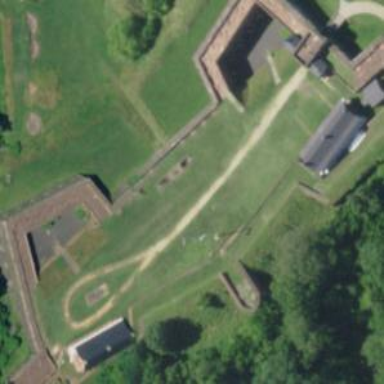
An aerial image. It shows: Historic castle building.